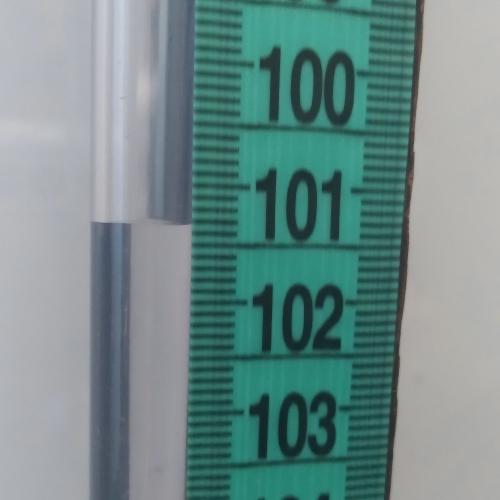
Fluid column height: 101.3 cm